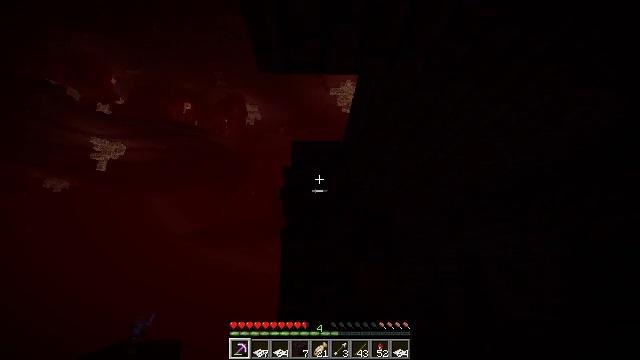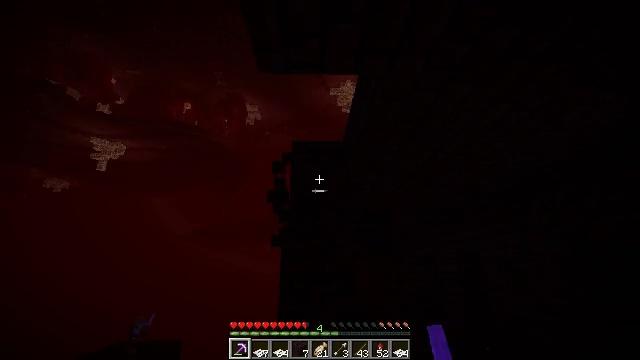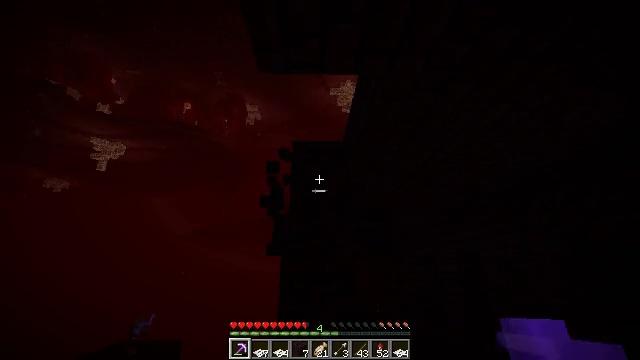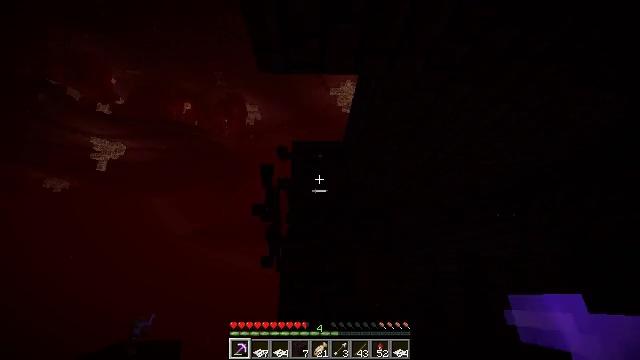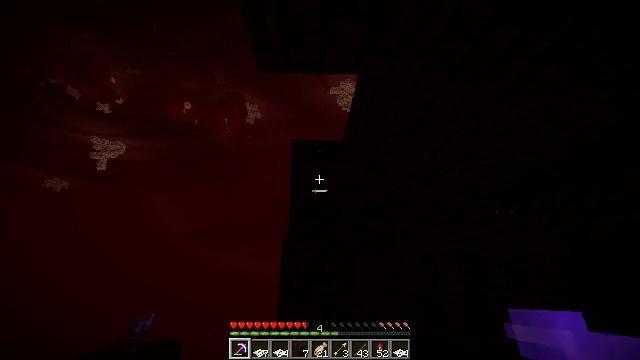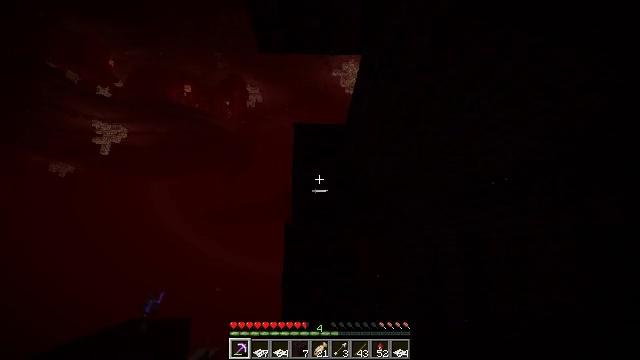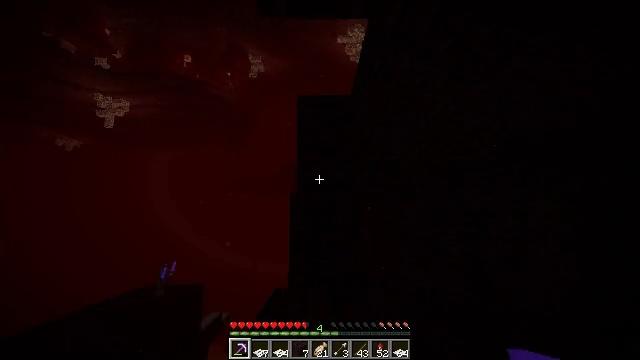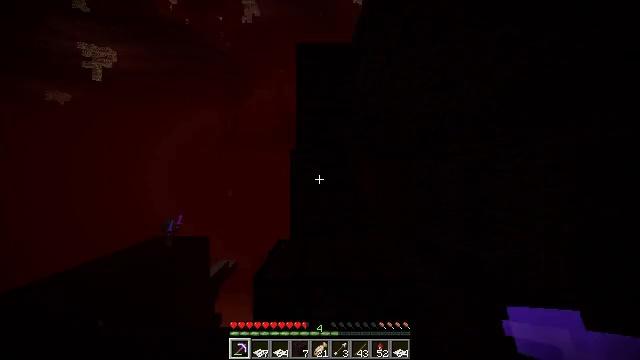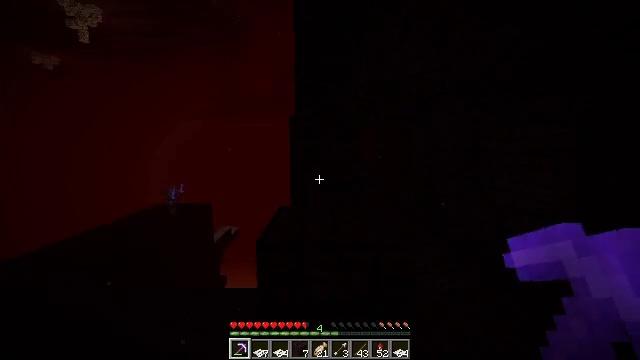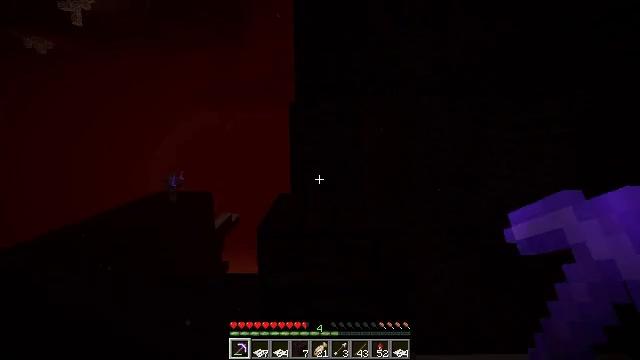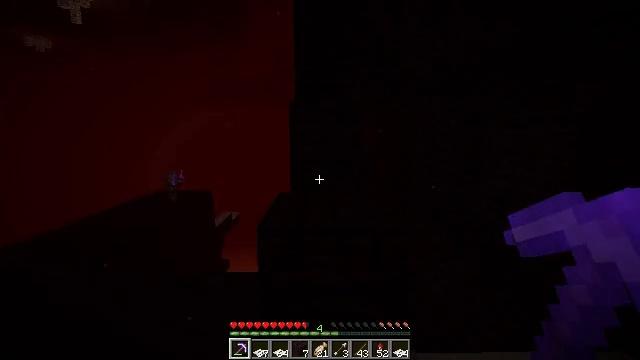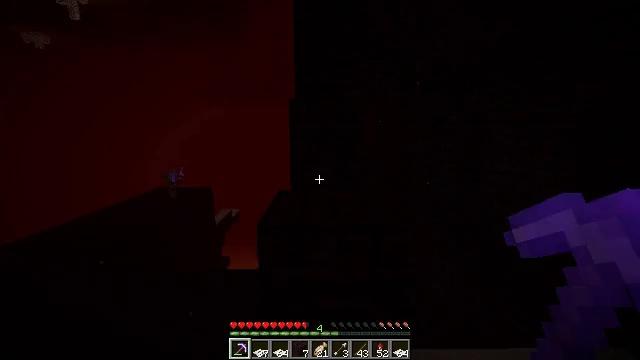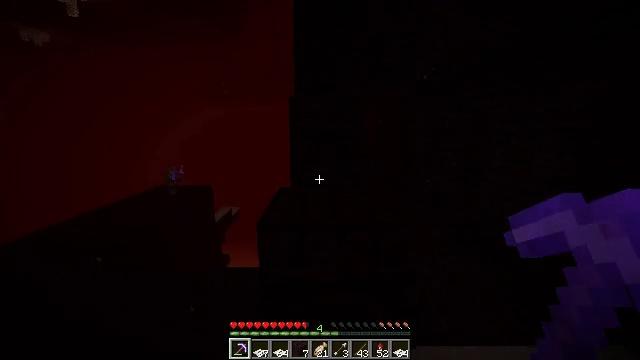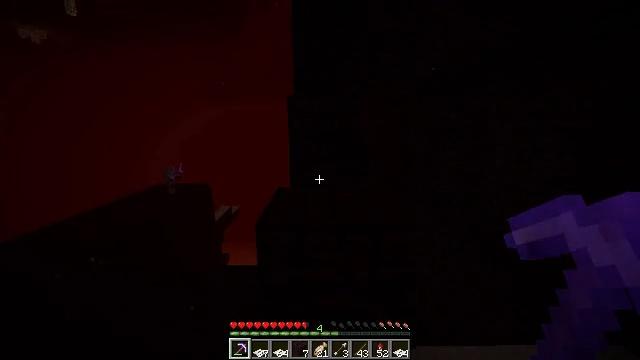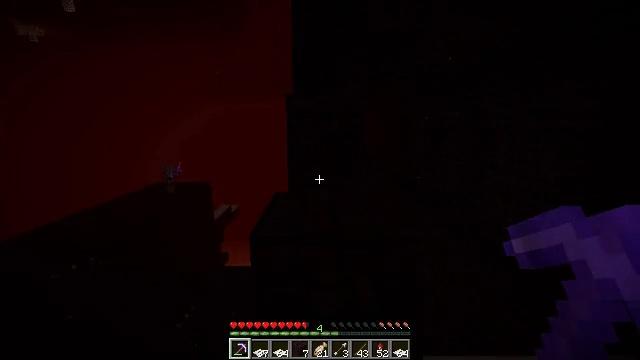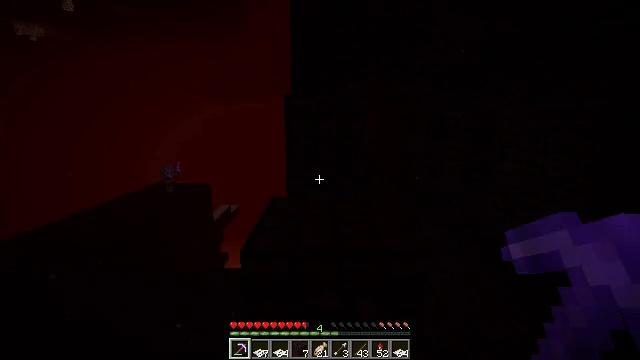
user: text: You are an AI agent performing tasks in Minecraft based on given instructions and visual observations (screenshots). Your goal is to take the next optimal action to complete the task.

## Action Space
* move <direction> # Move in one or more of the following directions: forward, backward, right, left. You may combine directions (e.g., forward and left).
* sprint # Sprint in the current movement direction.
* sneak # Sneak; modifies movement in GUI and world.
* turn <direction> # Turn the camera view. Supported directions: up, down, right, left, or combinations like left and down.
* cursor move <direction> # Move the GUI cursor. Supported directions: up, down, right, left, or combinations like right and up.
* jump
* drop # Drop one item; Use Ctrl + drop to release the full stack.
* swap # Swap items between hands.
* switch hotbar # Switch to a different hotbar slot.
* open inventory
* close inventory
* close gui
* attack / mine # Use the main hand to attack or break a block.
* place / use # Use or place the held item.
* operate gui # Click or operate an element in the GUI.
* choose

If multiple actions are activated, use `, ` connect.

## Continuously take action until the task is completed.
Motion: motion action
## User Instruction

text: Break the nether bricks in a fortress.
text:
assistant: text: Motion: attack / mine
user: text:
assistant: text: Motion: attack / mine
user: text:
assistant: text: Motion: attack / mine
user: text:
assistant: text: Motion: attack / mine
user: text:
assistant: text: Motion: turn down
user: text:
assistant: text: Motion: turn left and down
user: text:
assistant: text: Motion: turn down
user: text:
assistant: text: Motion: turn down
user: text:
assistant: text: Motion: turn down
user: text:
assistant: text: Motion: no_op
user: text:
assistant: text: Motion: no_op
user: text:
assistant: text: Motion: no_op
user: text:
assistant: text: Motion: move forward
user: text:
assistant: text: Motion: move forward
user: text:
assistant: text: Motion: move forward
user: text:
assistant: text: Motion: move forward
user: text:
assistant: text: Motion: move forward, jump
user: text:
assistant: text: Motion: move forward, jump
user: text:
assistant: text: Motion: move forward, jump
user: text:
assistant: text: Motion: move forward, jump
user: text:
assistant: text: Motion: move forward, jump
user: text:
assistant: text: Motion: move forward
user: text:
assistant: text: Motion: move forward
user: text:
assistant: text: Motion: no_op
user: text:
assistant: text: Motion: no_op
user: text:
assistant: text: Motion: no_op
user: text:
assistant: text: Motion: no_op
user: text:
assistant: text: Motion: no_op
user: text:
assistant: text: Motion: no_op
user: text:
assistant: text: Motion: no_op